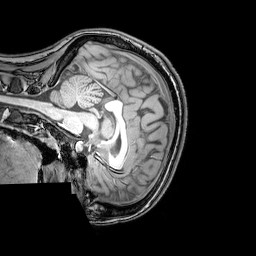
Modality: T1w
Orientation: sagittal
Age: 25
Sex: female
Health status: healthy
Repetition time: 0.081 s
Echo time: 0.037 s